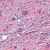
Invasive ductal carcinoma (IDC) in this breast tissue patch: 1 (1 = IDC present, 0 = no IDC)